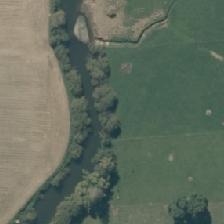
Land cover: deciduous_hardwood